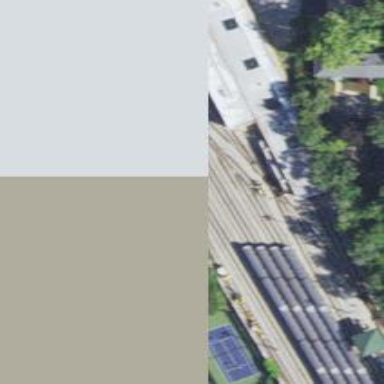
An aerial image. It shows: Electrified rail passing through service yard.